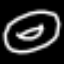
Label: donut